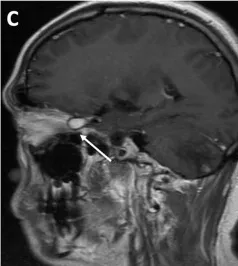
Preoperative . And sagittal.
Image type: radiology (mri)